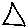
Label: triangle